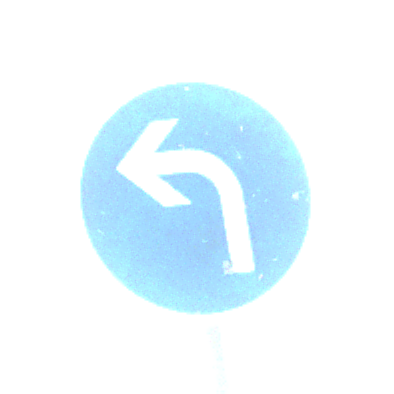
Verkehrszeichen: VorgeschriebeneFahrtrichtungLinks
Umgebung: Outdoor, Nature
Tageszeit: MorningAfternoon
Wetter: PartlyCloudy
Licht: Natural
Jahreszeit: NotSpecified
Kontrast: HighContrast